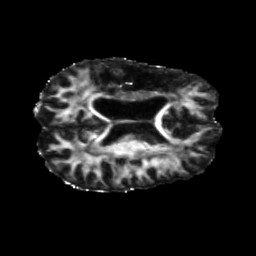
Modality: FA
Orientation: axial
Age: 42
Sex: male
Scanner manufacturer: siemens
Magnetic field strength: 3 T
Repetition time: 5.25 s
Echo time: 0.08 s